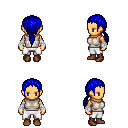
a pixel art fantasy rpg character, female body template, human, tanned skin, white sleeveless shirt, white pants, blue ponytail hairstyle, white cloth bandages, brown shoes, four views (front, back, left, right), 2x2 character sprite sheet, small pixel art, hard edges, no anti-aliasing